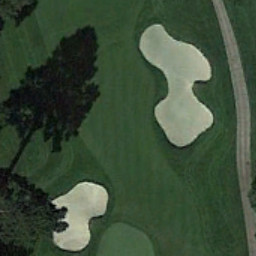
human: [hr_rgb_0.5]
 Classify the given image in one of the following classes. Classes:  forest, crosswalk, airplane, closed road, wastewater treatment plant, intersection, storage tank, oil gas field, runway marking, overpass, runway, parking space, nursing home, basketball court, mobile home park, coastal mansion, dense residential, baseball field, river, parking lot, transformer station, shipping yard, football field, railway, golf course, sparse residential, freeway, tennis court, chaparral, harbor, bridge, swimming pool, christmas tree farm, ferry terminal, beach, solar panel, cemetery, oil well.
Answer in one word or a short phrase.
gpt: golf course